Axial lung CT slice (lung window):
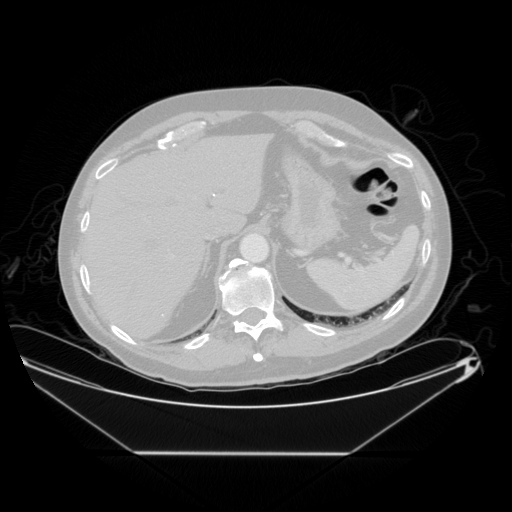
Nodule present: no